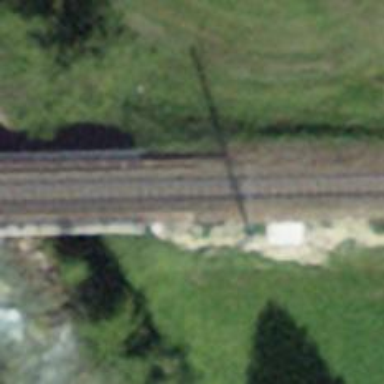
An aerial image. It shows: Narrow-gauge railway track with 1 electrified contact line.